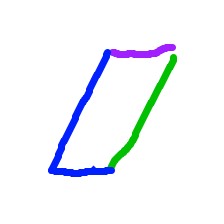
Shape: parallelogram